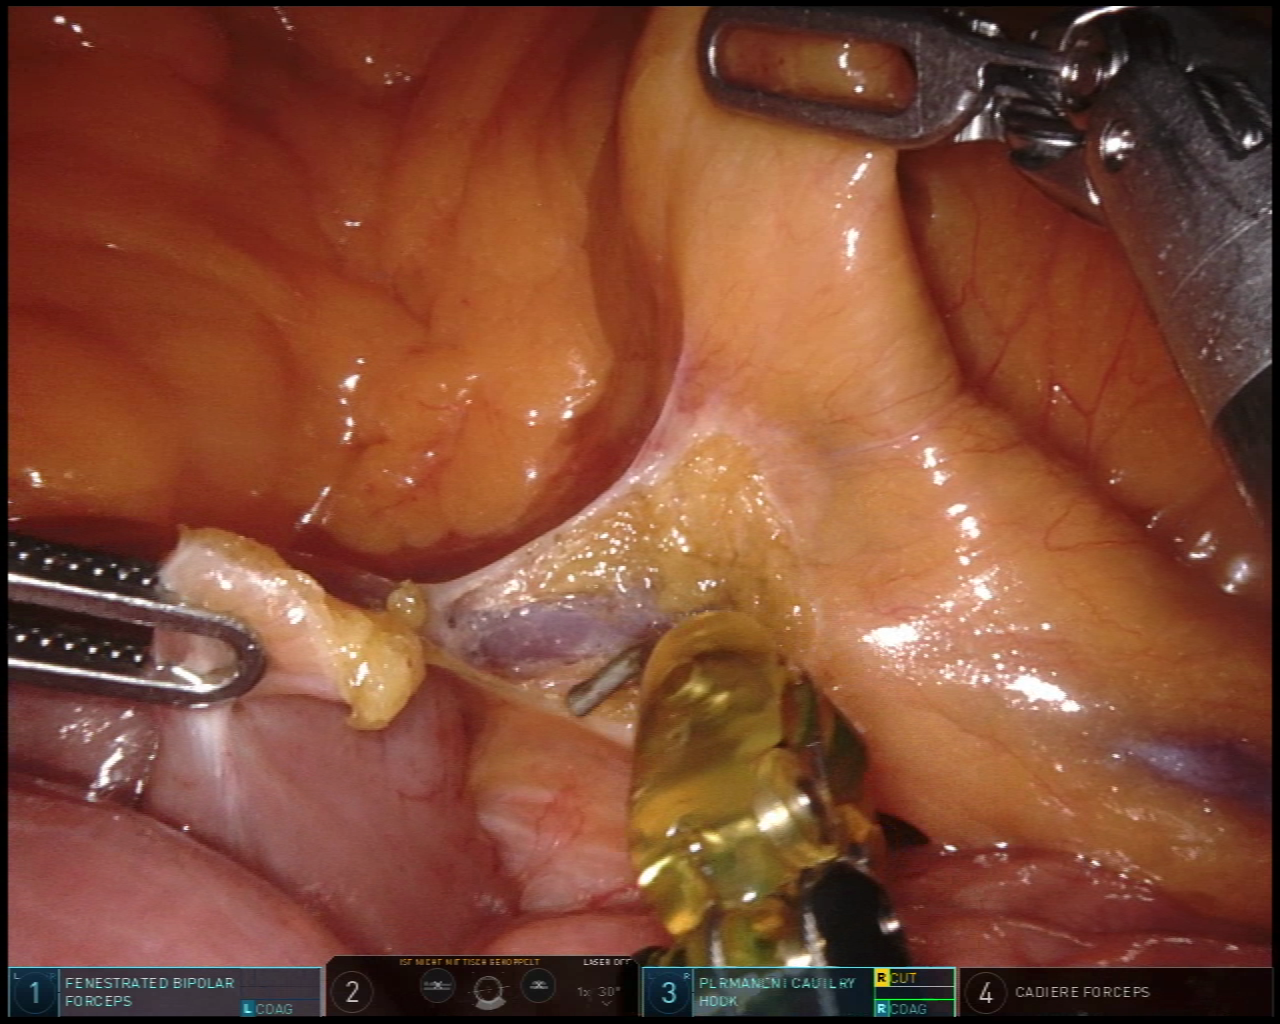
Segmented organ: intestinal_veins
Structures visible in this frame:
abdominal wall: no
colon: no
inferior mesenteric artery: no
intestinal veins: yes
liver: no
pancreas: no
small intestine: yes
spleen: no
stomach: no
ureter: no
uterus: no
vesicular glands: no